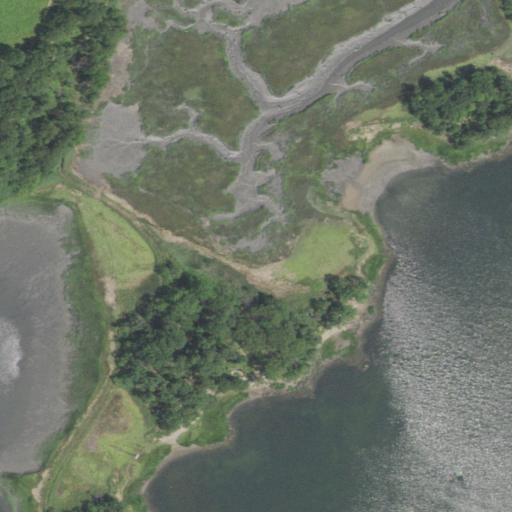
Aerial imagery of cape in New York named Maries Neck containing herbaceous wetlands, open water, deciduous forest, and pasture